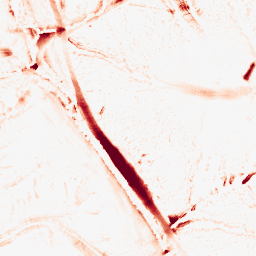
Category: morphological
Decomposition family: morphological_diamond
Decomposition parameters: operation: opening
radius: 10
Upsampling method: bicubic
Upsampling parameters: scale: 8
Upsampling scale: 8